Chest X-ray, PA view. Patient: 57 years old, sex M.
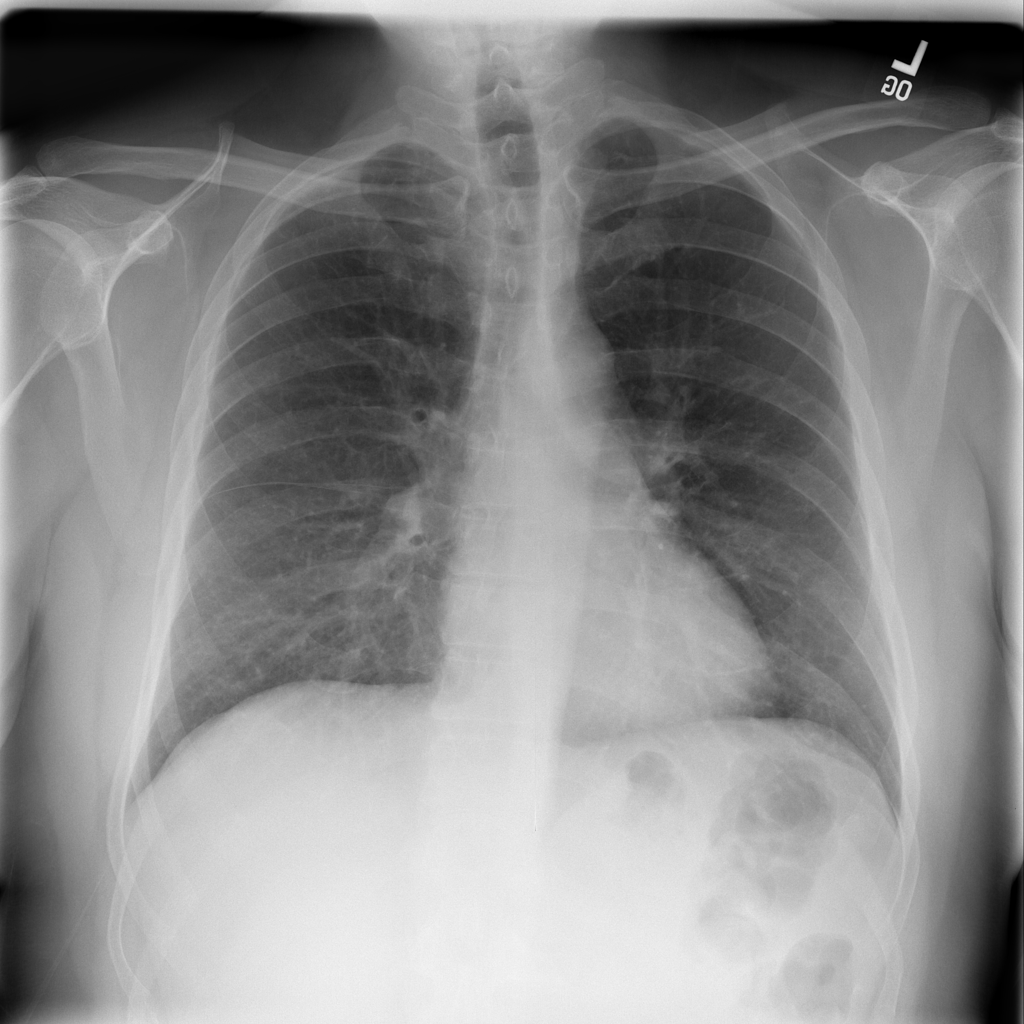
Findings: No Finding